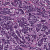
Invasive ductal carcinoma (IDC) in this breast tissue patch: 1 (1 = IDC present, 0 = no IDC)